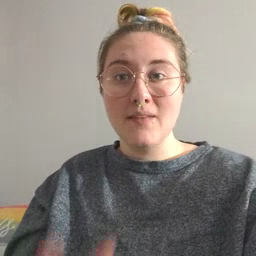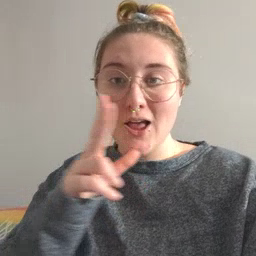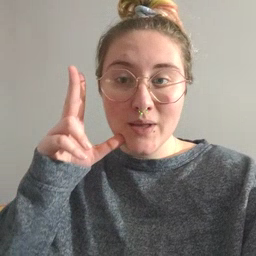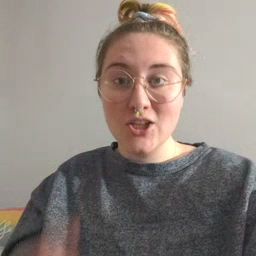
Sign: underwear